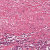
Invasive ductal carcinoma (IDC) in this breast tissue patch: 1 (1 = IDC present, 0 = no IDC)